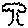
Label: tree